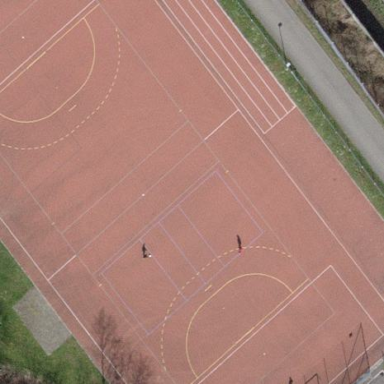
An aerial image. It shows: Multi-sport pitch with tartan surface.